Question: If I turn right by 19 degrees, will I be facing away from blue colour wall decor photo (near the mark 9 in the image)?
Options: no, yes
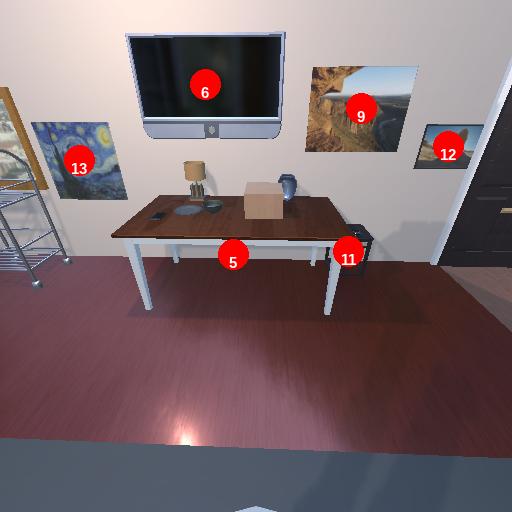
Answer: no